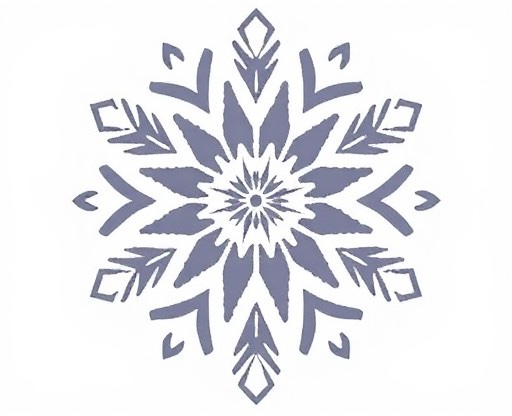
Category: Holiday